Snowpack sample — Snodgrass Mountain, Crested Butte, Colorado (2/4/25, 12:06 PM MST)
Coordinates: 38.923, -106.968
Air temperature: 35 °F
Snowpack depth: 80 cm
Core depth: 30 cm
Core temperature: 35.6 °F
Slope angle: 14°, slope face: 78°
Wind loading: low
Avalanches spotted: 0
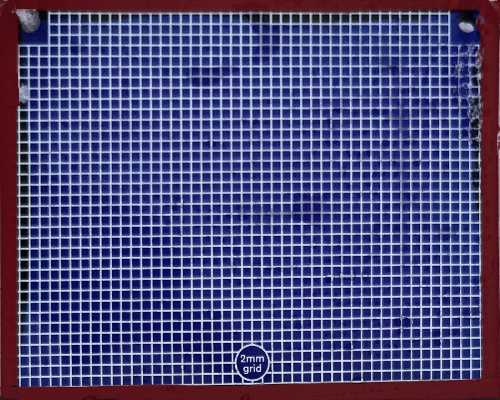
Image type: profile
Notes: No avalanches nearby, unusually warm weather for the last month reported by residents, Collected 25 yards from treeline